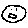
Label: smiley face